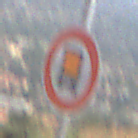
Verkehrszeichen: VerbotKennzeichnungspflichtigeKraftfahrzeugeGefaehrlicheGueter
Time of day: Midday
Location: Outdoor (Nature)
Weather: PartlyCloudy
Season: NotSpecified
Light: Natural